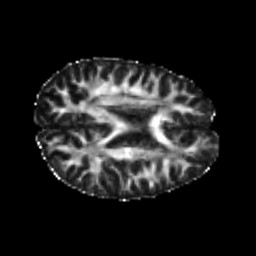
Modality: FA
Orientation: axial
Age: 24
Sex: male
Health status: healthy
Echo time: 0.074 s